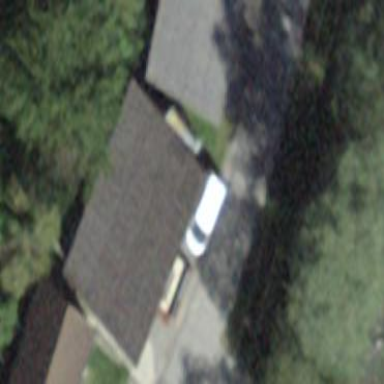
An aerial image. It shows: View of roof of building.